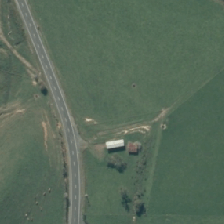
Land cover: shortrotation_cropland